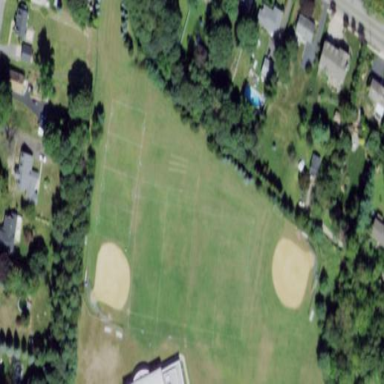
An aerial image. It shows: Soccer pitch for outdoor sports and leisure activities.